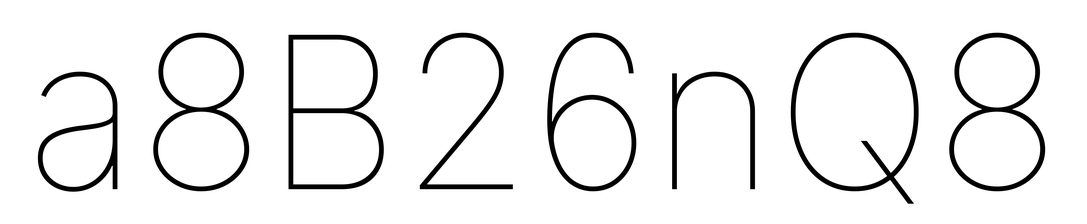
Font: Inter_Thin